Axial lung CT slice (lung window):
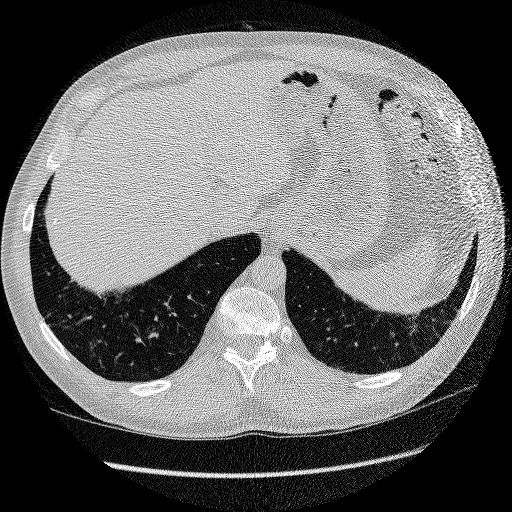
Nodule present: no